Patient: sex M, age 37
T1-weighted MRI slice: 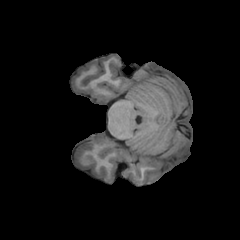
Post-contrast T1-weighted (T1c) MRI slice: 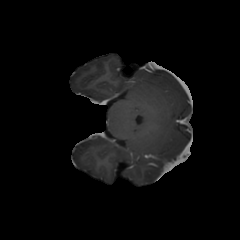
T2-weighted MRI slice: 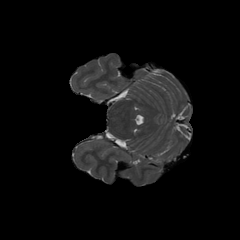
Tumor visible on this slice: no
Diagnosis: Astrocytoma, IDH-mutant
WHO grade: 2